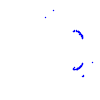
Particle: kaon